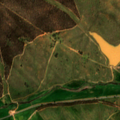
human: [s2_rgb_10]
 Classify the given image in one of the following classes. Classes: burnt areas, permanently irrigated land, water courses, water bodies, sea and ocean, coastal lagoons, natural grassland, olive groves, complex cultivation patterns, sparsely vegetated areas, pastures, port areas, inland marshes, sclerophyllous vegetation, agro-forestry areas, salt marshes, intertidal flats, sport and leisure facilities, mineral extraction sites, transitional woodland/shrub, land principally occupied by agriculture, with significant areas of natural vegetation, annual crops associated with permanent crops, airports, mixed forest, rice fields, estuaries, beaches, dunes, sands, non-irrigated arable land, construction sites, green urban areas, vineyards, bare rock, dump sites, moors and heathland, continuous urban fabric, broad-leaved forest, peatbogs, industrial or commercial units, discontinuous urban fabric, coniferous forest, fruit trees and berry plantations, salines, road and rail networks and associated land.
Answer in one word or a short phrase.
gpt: non-irrigated arable land, agro-forestry areas, broad-leaved forest, transitional woodland/shrub